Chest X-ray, PA view. Patient: 39 years old, sex M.
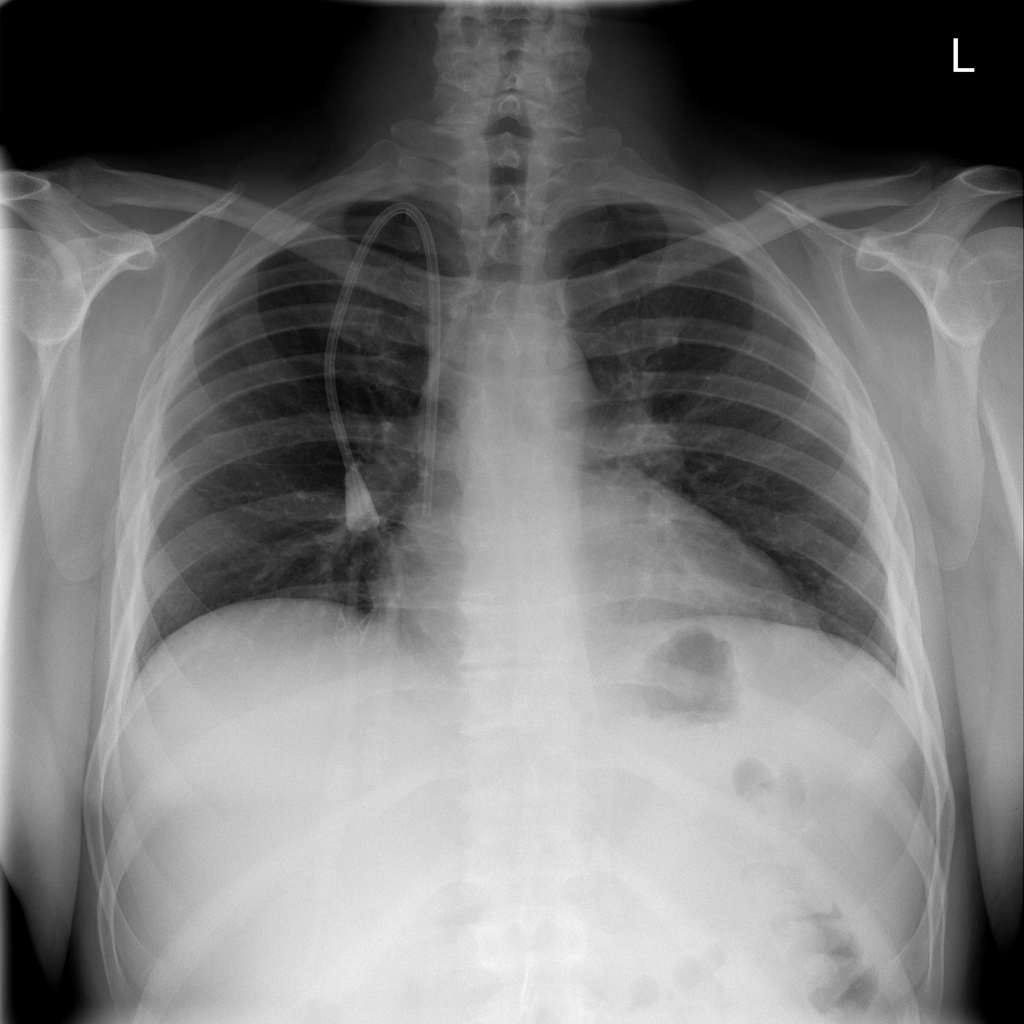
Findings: No Finding